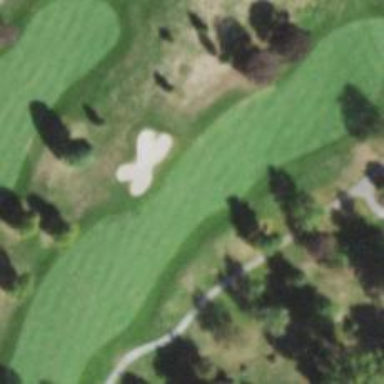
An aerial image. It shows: Golf hole.